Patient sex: M
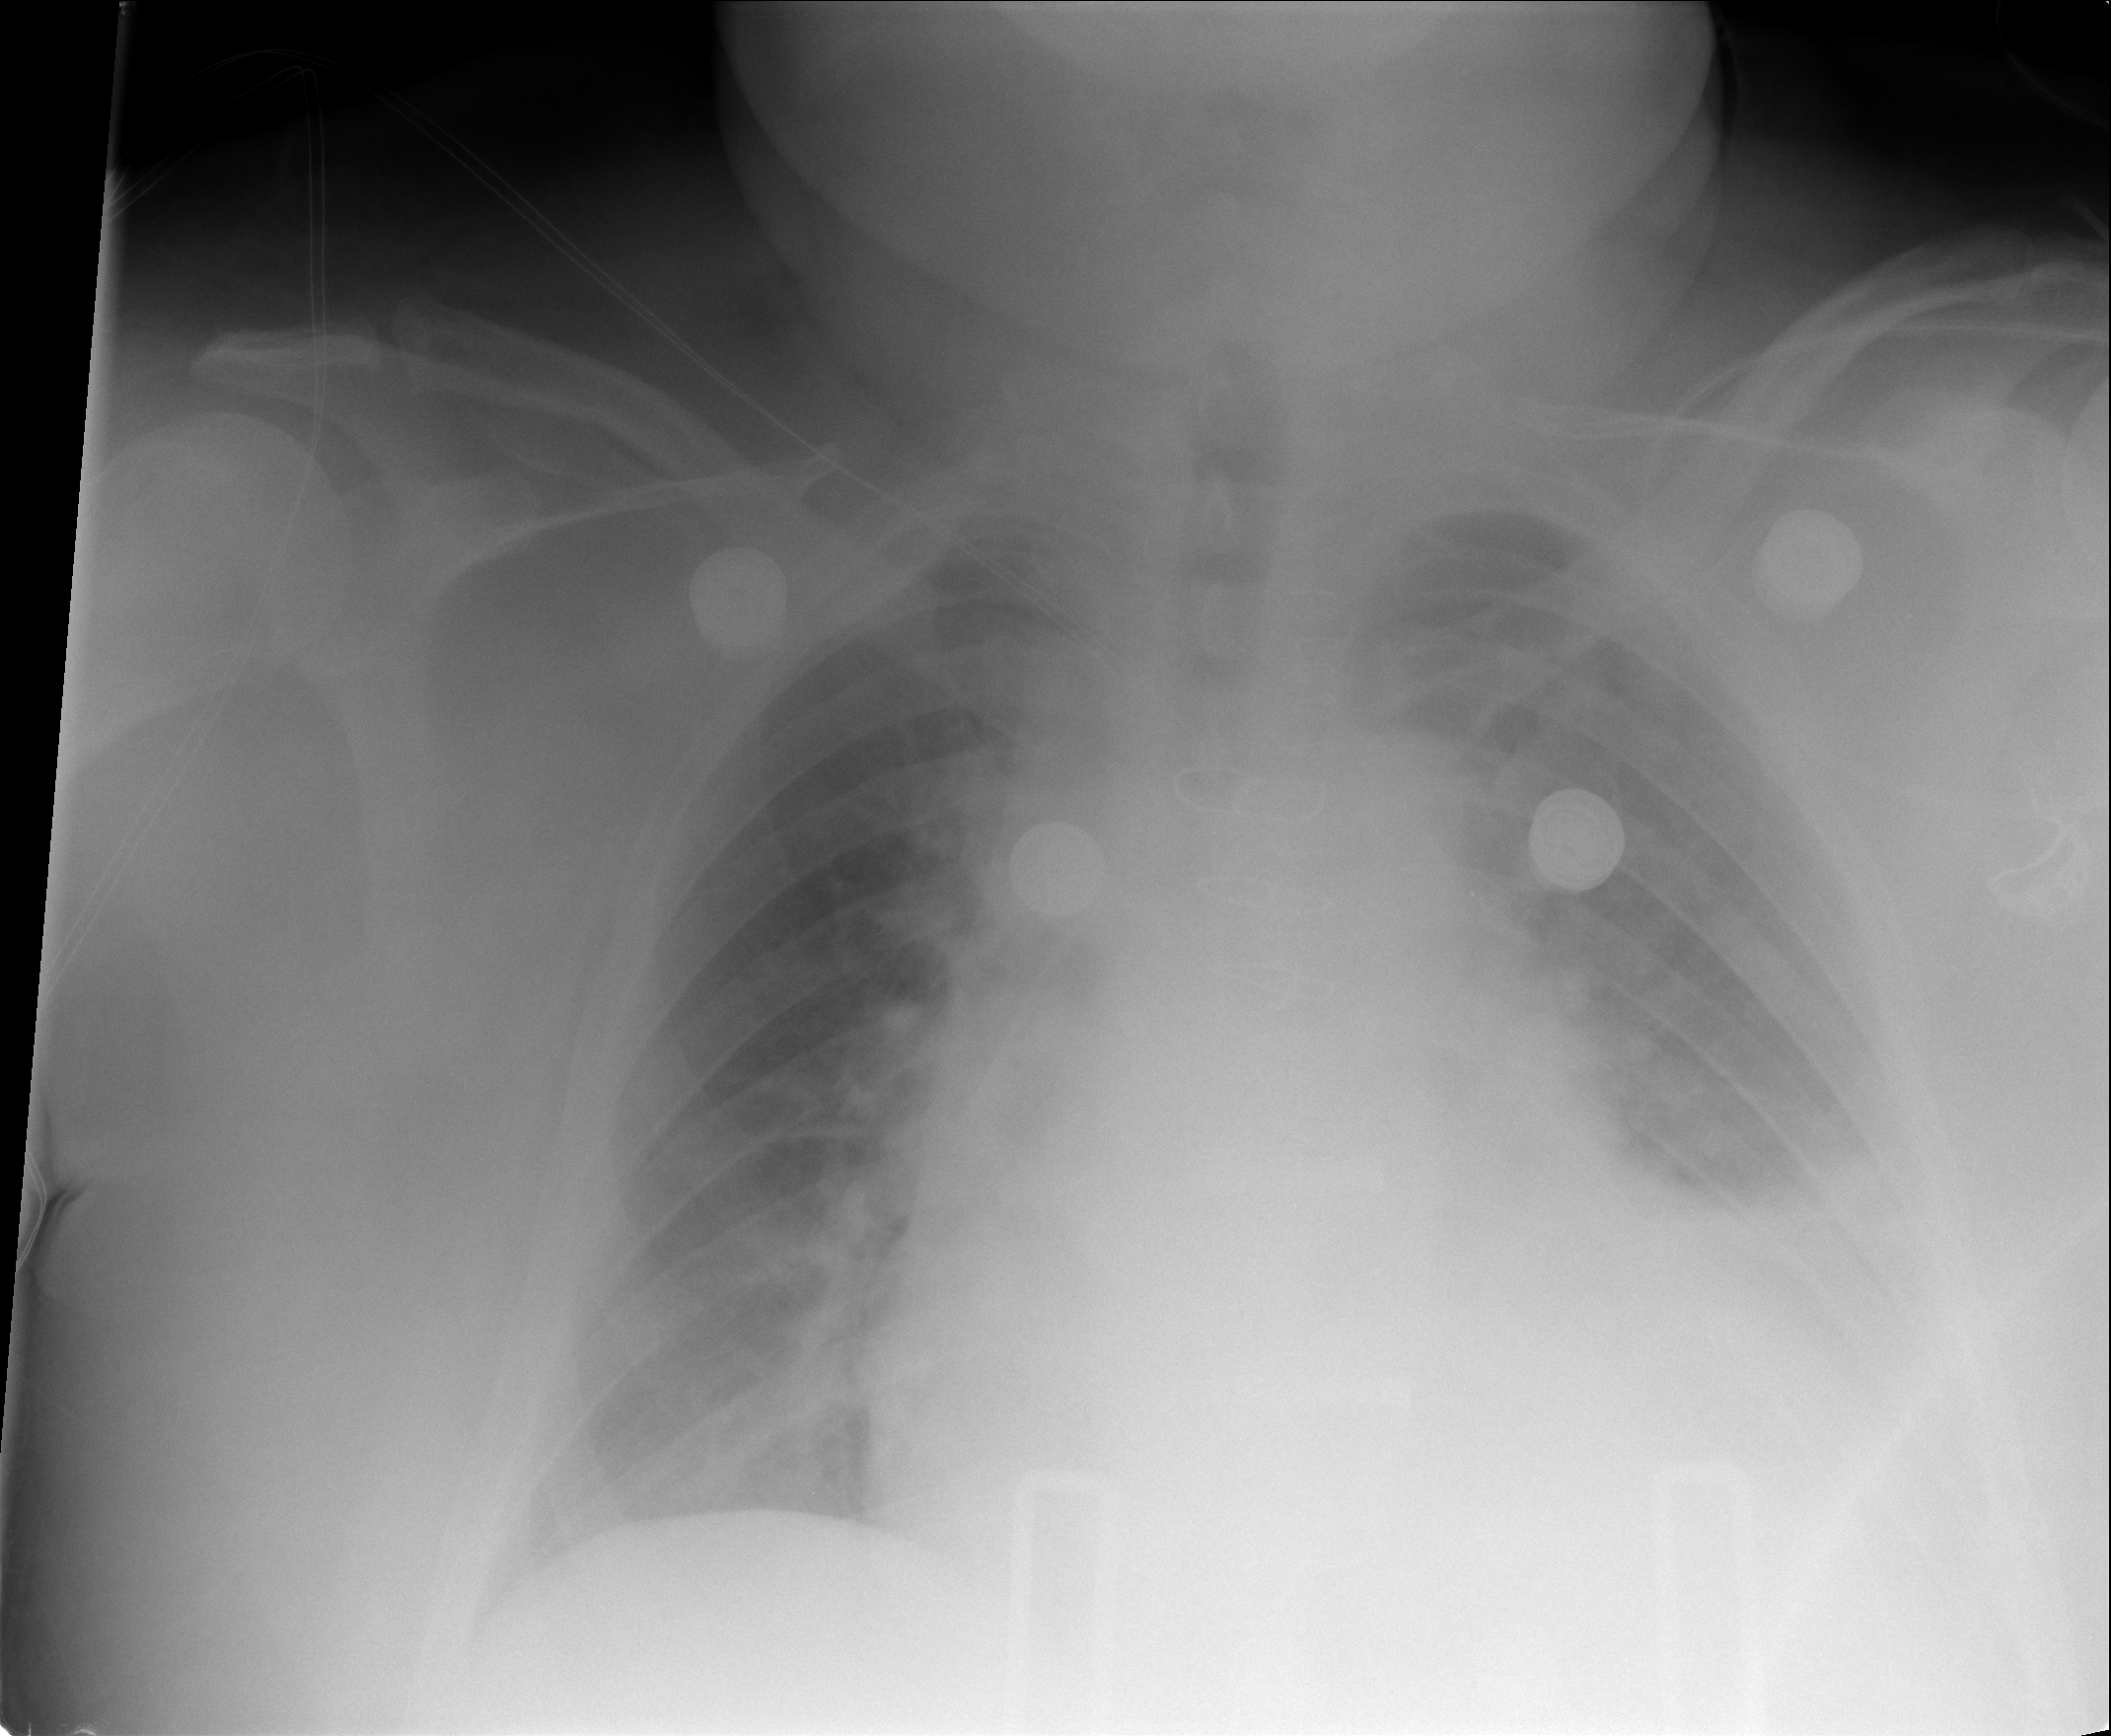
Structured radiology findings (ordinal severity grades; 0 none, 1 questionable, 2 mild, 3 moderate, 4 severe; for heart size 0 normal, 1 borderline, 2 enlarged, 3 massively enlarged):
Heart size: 2
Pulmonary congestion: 2
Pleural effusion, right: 1
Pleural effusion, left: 2
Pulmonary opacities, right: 0
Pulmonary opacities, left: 0
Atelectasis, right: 1
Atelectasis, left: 2